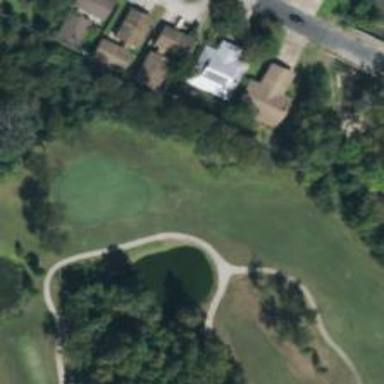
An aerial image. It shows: Path for both roads and golfers.